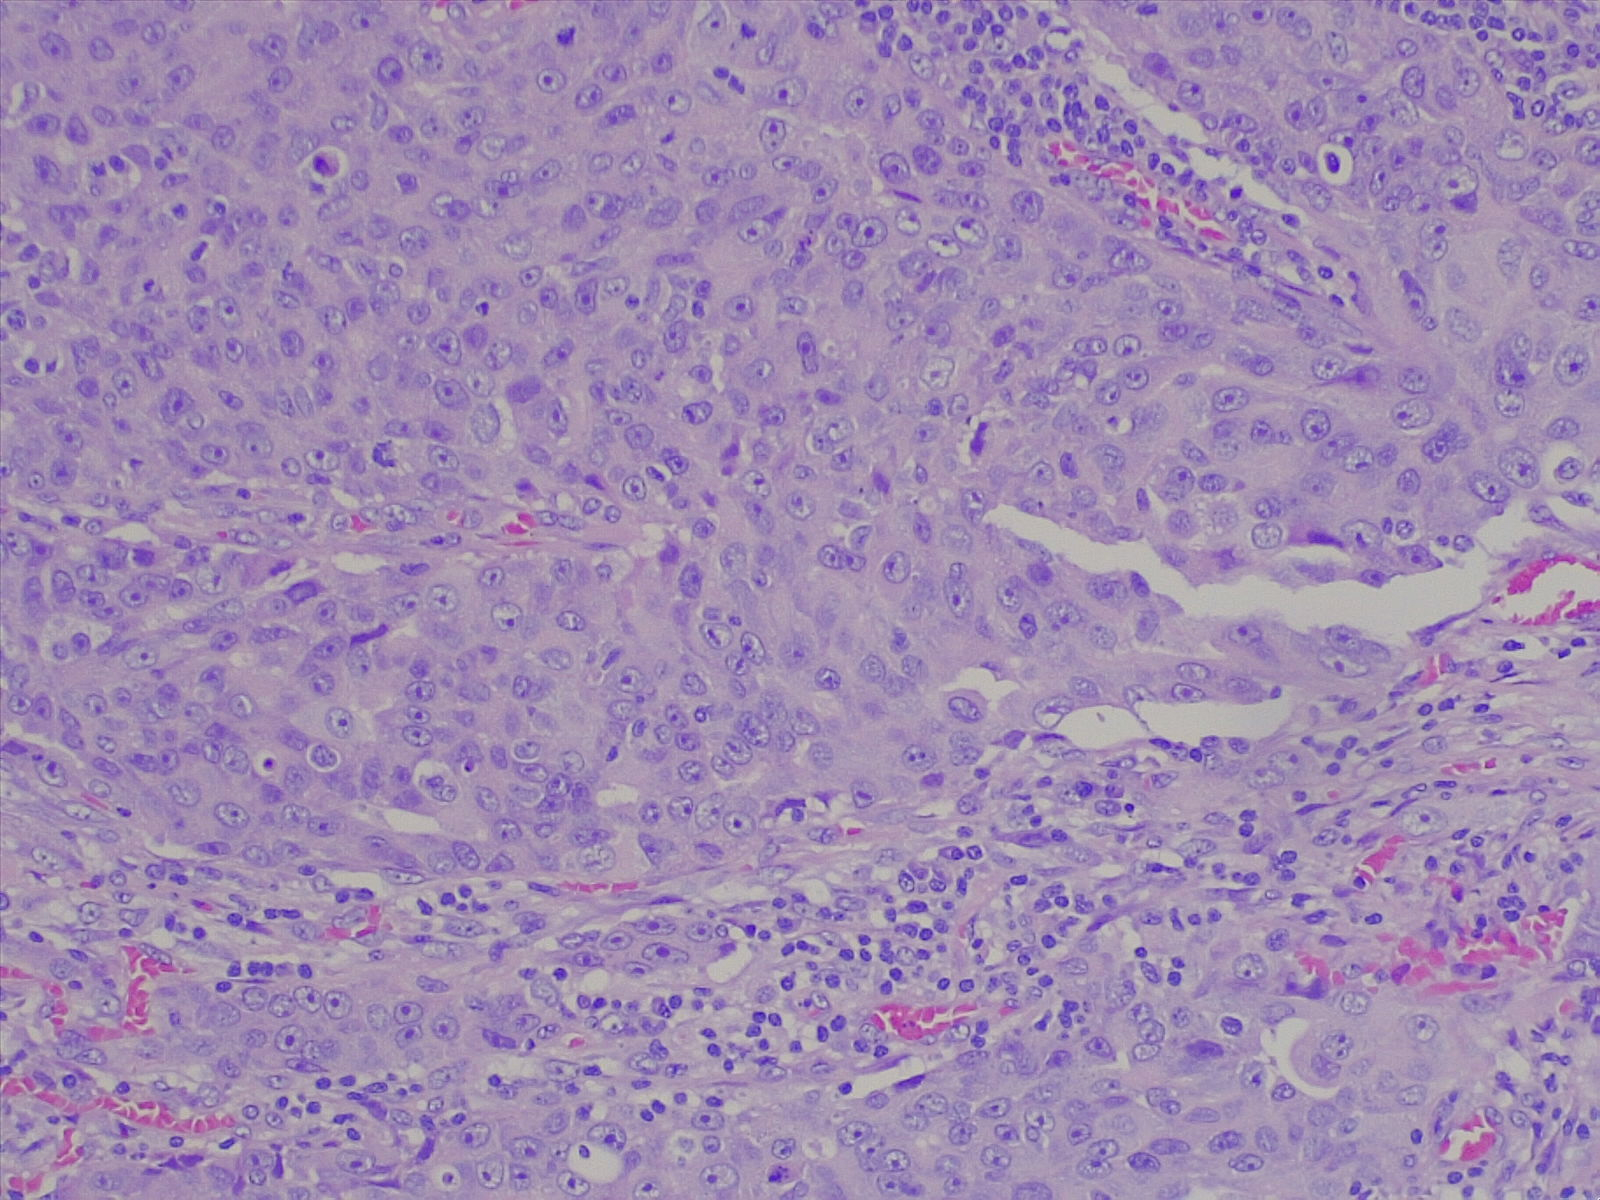
Label: lung adenocarcinoma, moderately differentiated